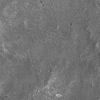
Atmospheric dust classification: not_dusty